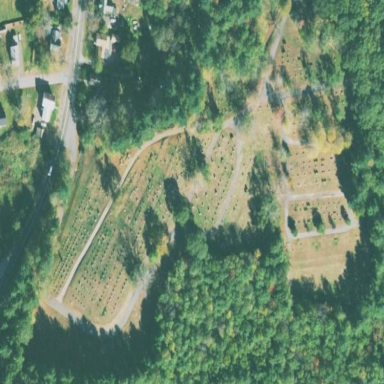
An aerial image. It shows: Cemetery with historic significance.